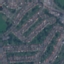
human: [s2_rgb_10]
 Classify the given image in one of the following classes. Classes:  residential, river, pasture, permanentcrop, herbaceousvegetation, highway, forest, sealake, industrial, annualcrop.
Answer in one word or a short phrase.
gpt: Residential